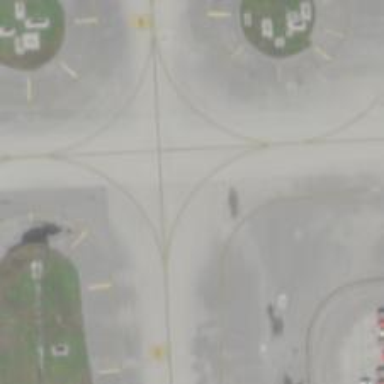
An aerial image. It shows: View of taxiway at the airport.